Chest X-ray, AP view. Patient: 48 years old, sex M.
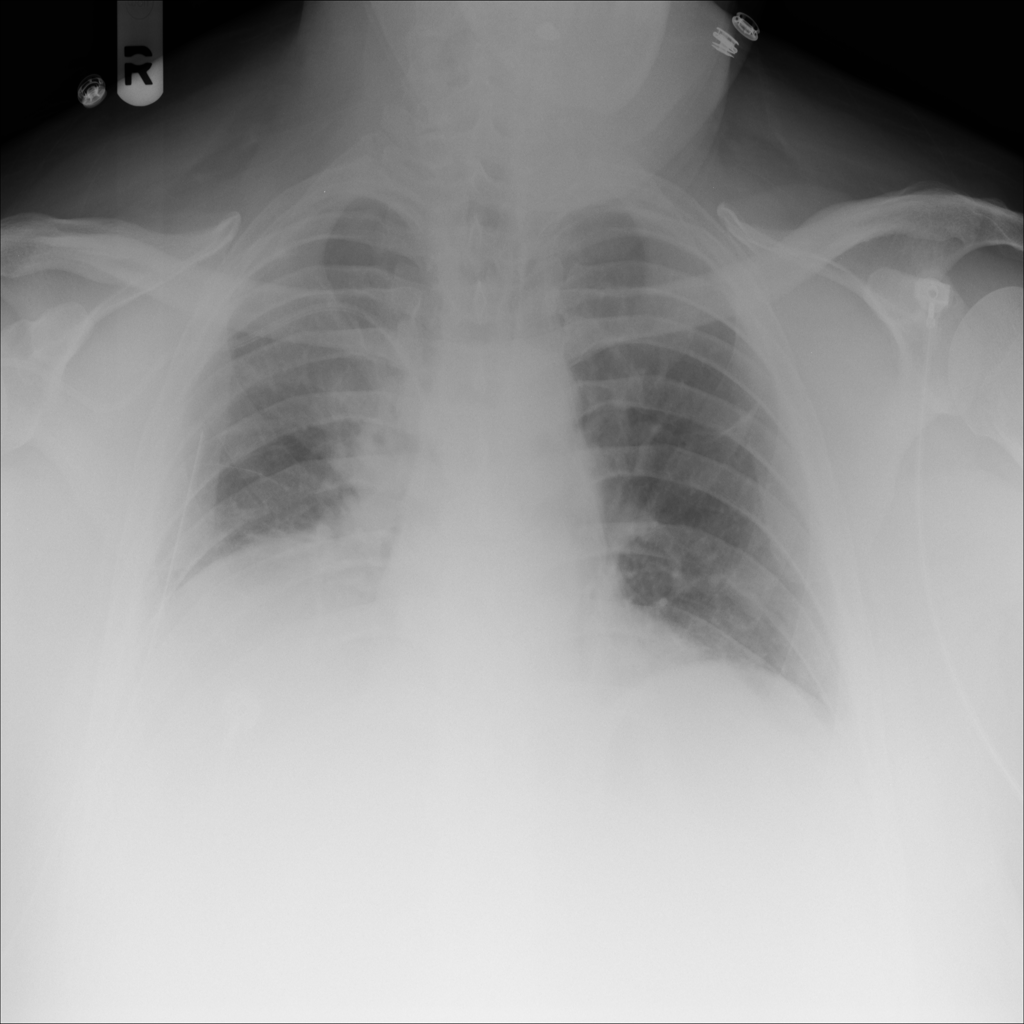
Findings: No Finding